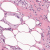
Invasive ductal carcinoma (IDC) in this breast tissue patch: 0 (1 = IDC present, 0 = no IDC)